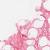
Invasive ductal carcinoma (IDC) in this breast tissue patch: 0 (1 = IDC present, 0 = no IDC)